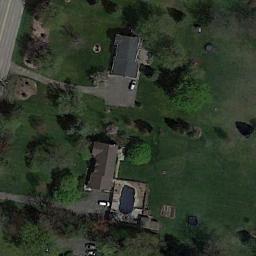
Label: sparse_residential